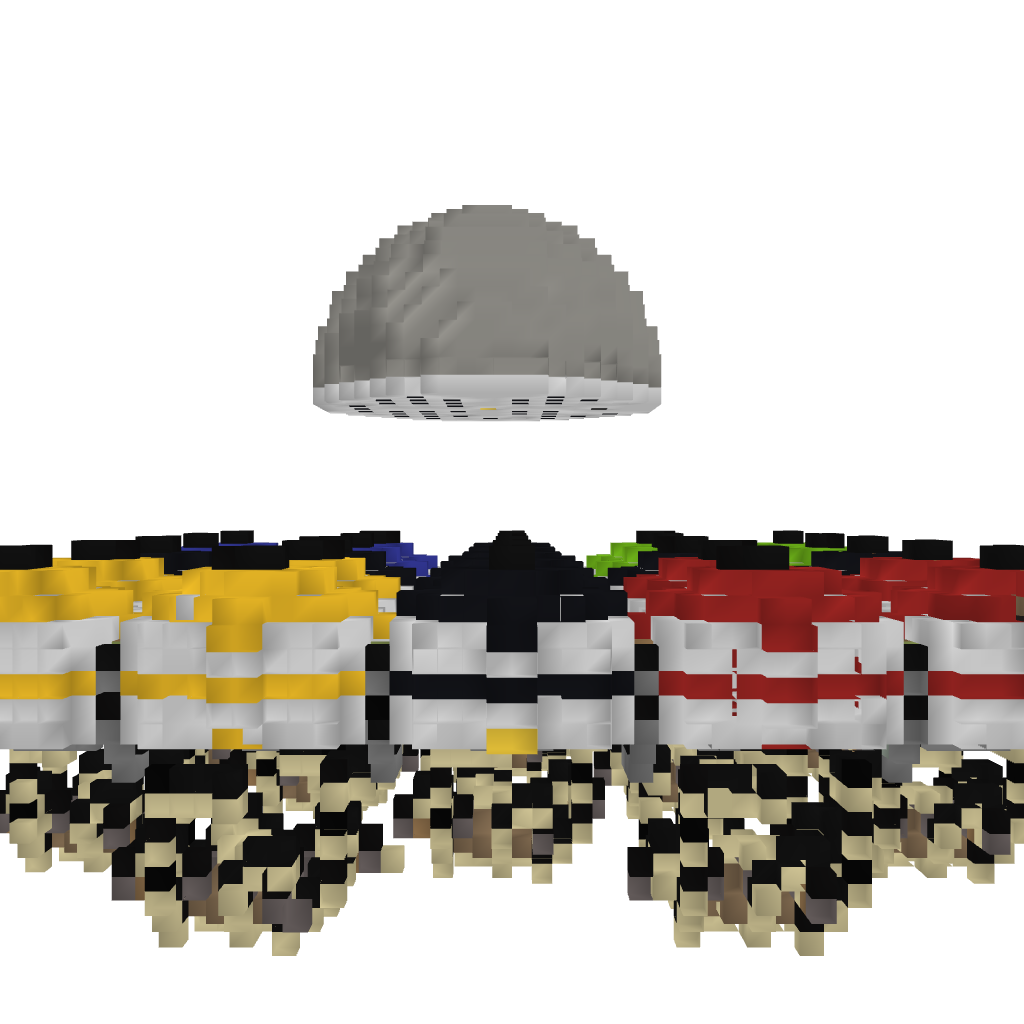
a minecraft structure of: [Mob Arena] Huskarl